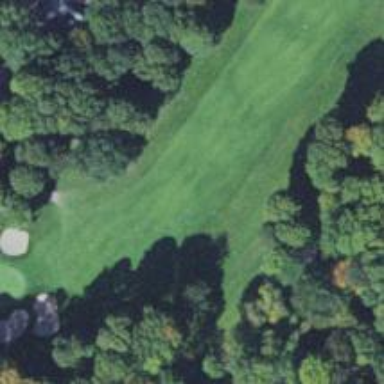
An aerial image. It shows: Golf hole.